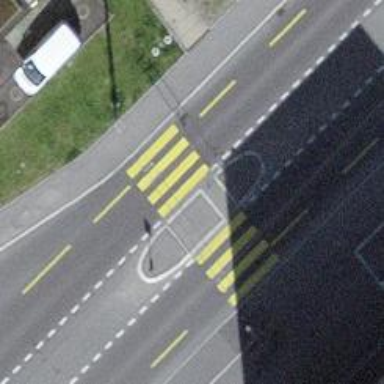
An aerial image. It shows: Uncontrolled road crossing with pedestrian island.